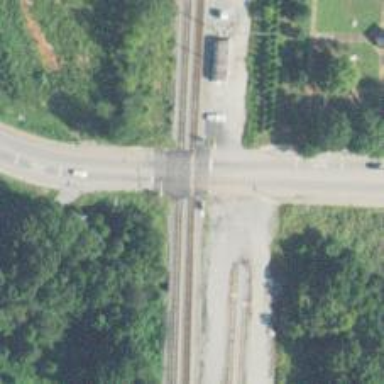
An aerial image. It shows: Railway crossing.